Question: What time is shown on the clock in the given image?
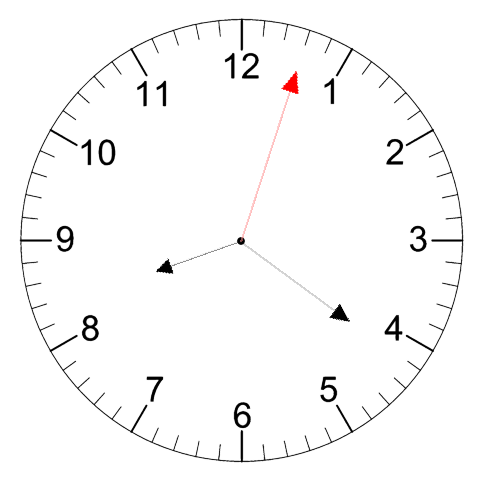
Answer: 08:21:03